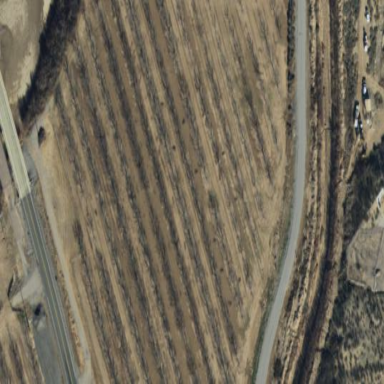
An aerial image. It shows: Orchard.